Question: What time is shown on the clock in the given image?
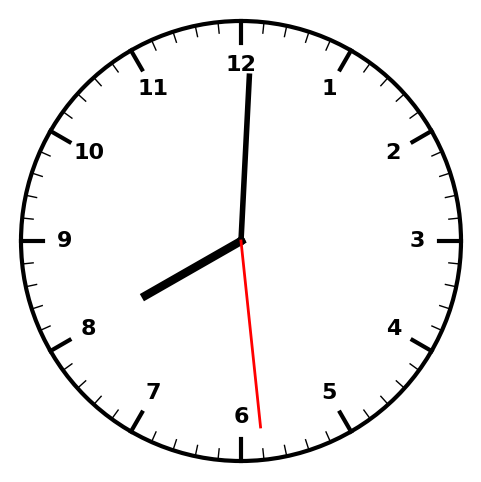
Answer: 08:00:29